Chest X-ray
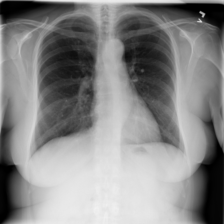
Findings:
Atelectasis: negative
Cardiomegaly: negative
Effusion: negative
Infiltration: negative
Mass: negative
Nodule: negative
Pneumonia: negative
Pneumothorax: negative
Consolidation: negative
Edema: negative
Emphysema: negative
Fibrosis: negative
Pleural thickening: negative
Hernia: negative